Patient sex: M
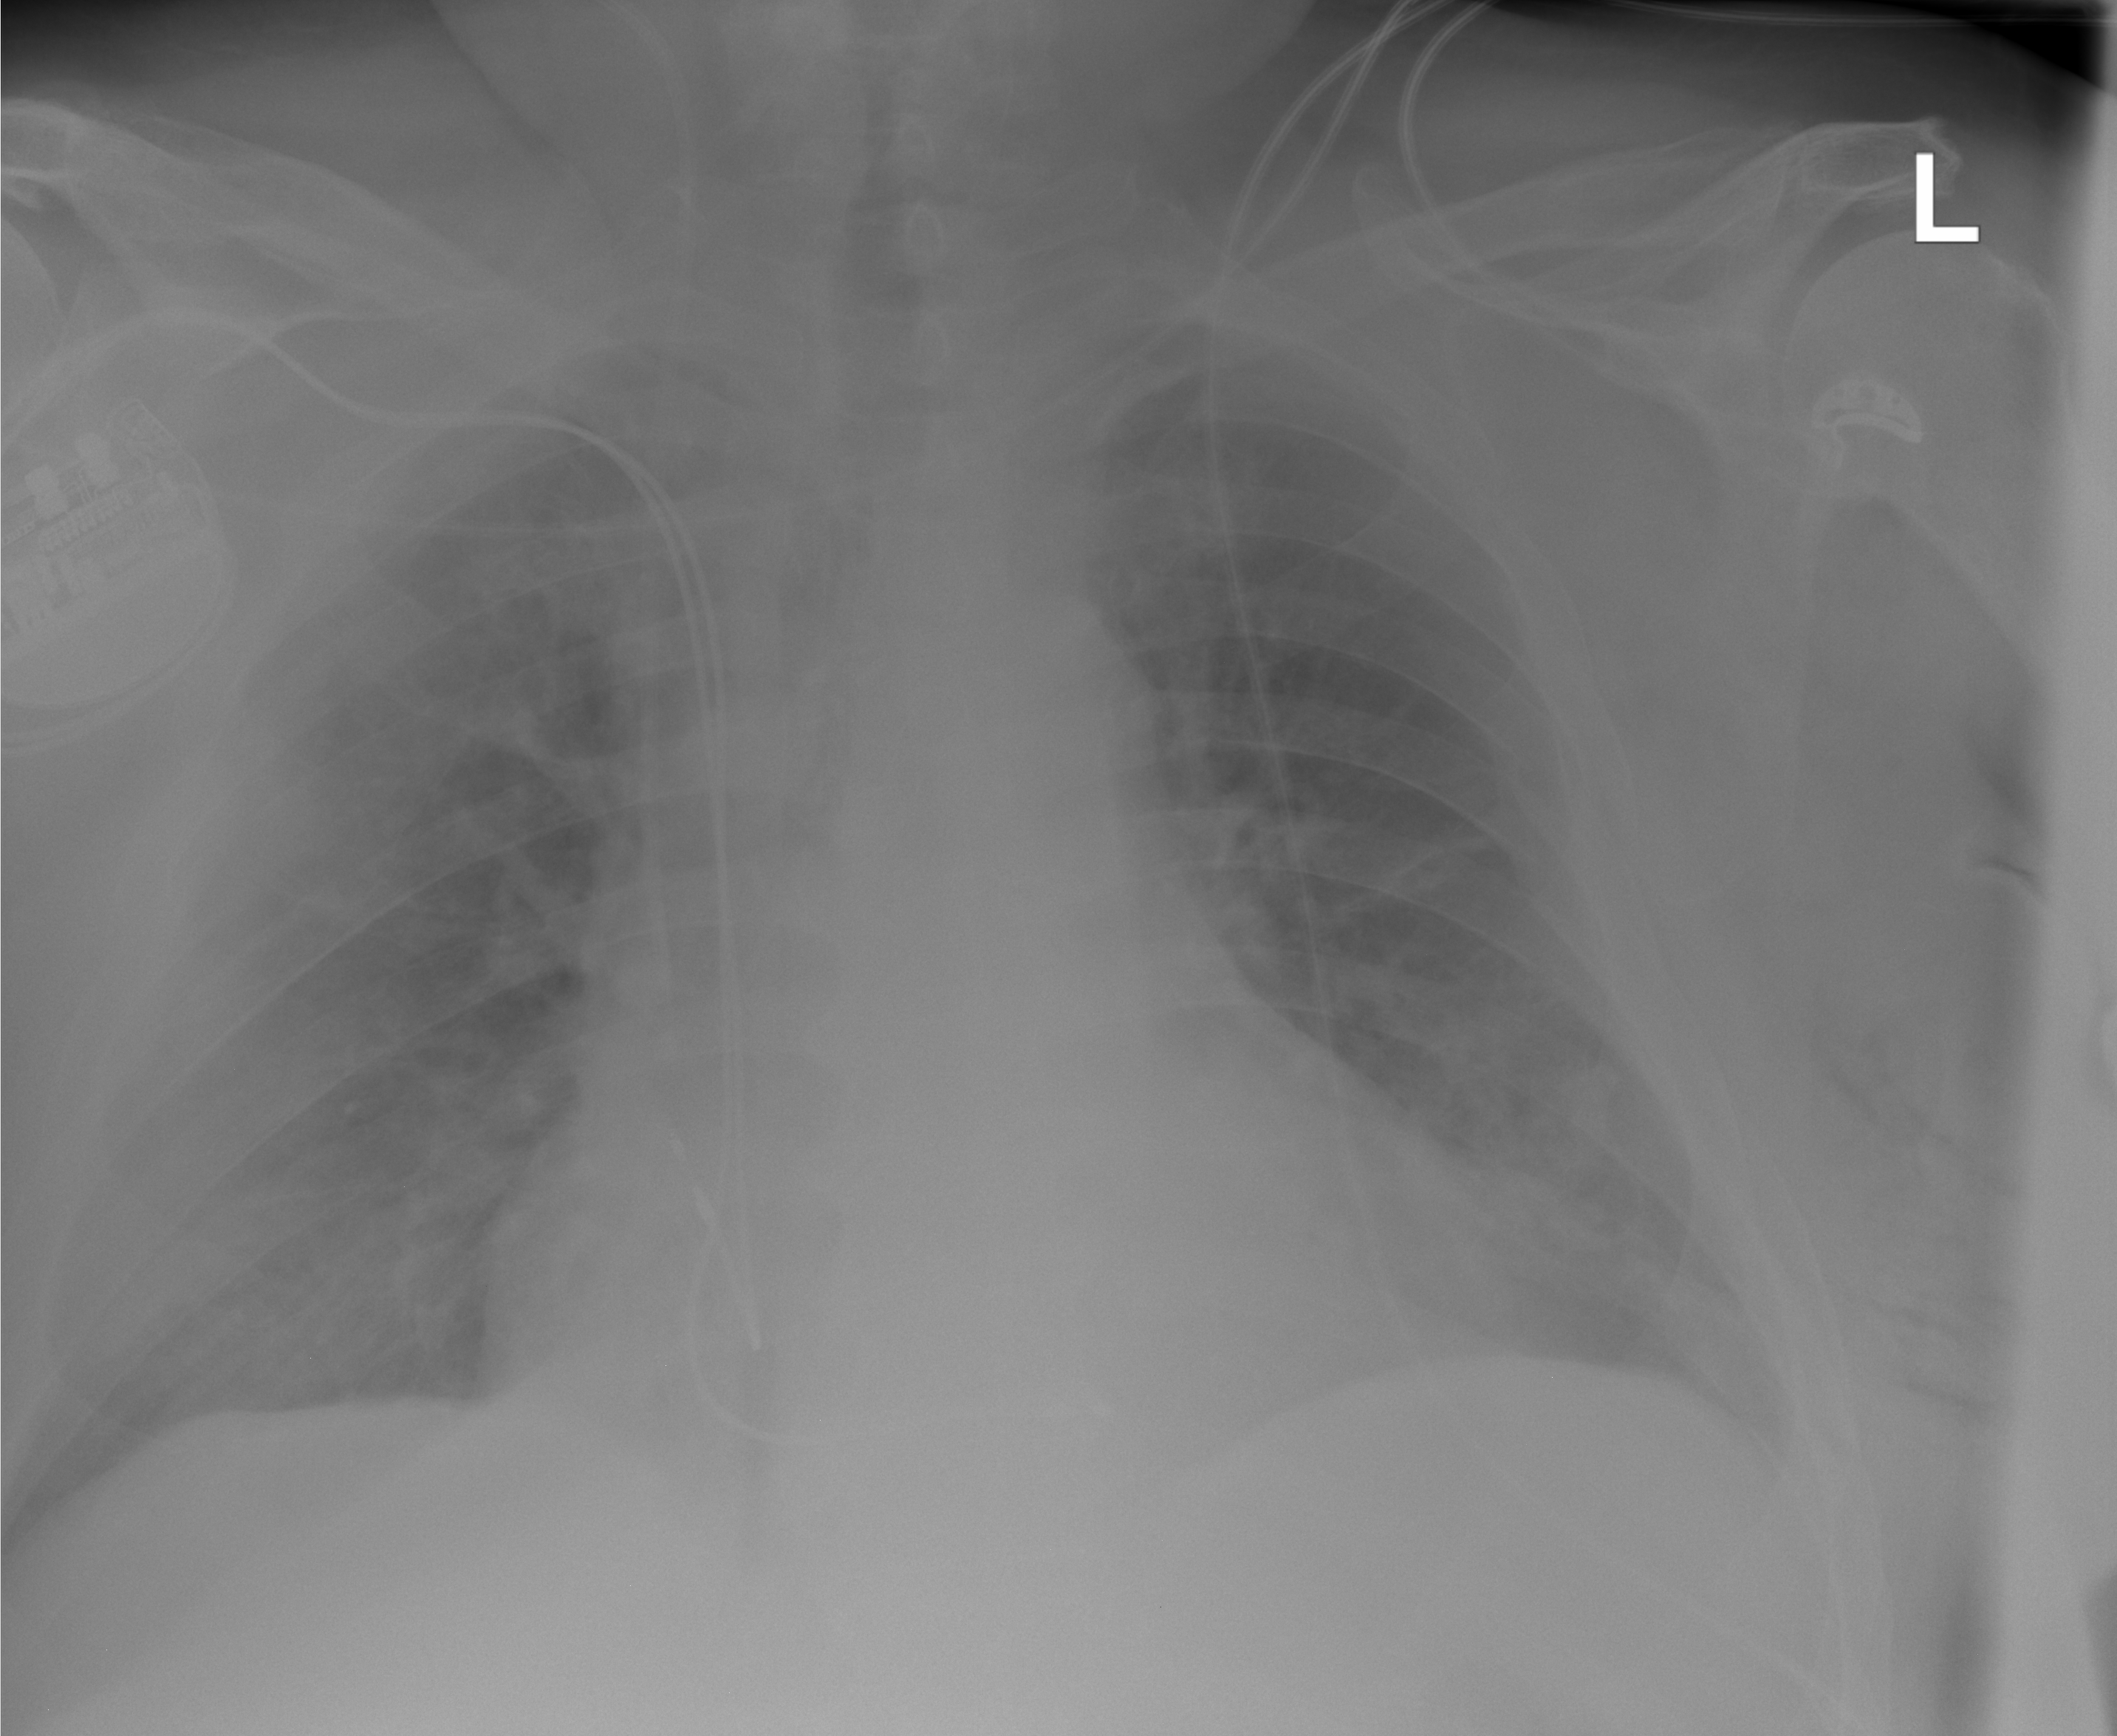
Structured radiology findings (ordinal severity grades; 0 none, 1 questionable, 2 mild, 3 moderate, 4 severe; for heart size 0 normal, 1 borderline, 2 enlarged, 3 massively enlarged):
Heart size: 2
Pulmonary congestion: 0
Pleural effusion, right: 0
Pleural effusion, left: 0
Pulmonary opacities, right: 0
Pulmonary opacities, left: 2
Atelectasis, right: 0
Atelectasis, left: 2